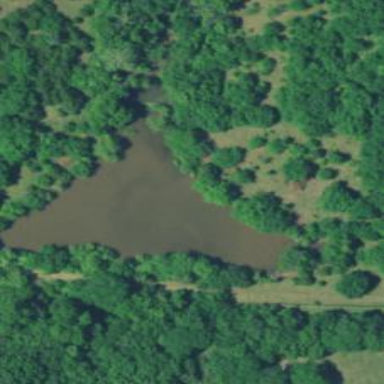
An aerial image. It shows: Peaceful pond surrounded by nature.